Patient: sex F, age 54
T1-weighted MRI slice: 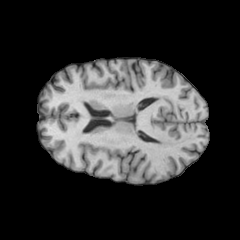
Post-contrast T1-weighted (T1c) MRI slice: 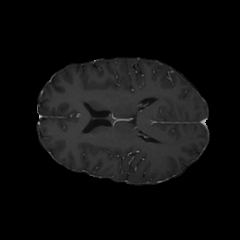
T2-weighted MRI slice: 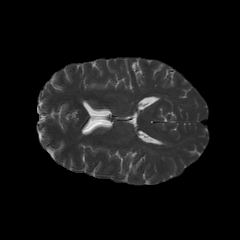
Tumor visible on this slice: no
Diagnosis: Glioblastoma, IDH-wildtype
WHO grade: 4